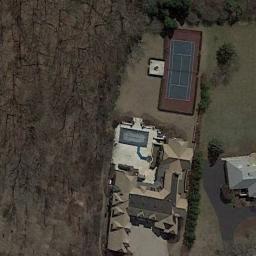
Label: tennis_court